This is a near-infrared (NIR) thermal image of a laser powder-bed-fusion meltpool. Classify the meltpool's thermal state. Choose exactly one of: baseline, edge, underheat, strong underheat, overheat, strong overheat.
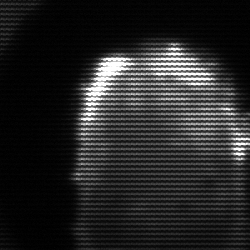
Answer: baseline